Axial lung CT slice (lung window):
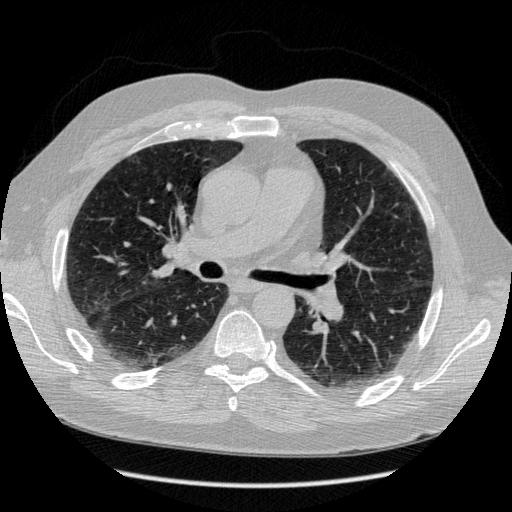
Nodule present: no